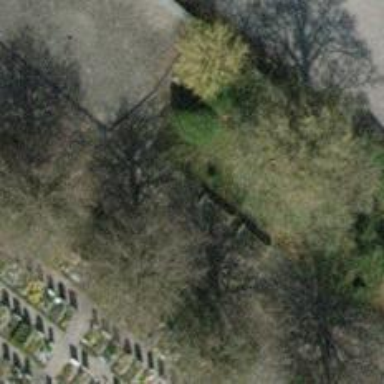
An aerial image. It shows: Brown bench in the vicinity.